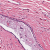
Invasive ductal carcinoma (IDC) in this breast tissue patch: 0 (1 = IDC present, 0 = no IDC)